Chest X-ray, AP view. Patient: 66 years old, sex F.
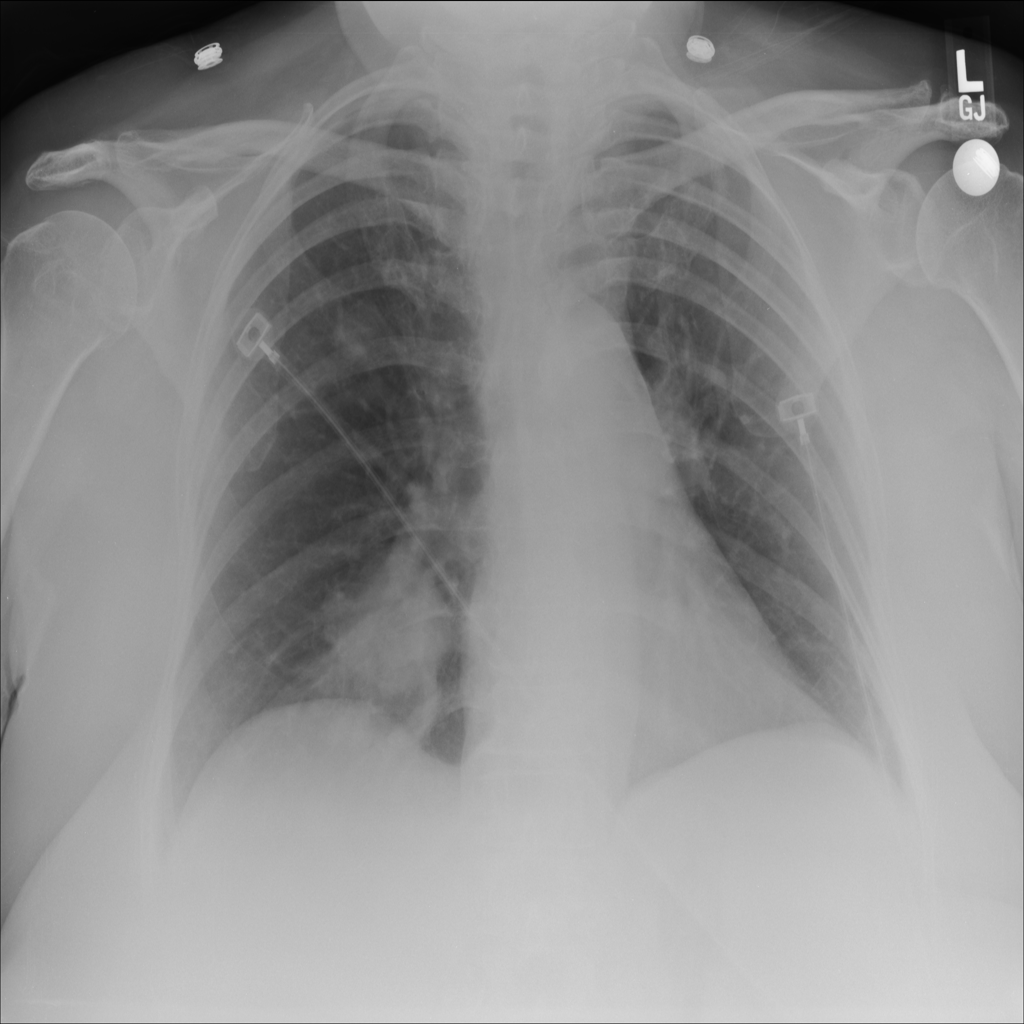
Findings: Nodule